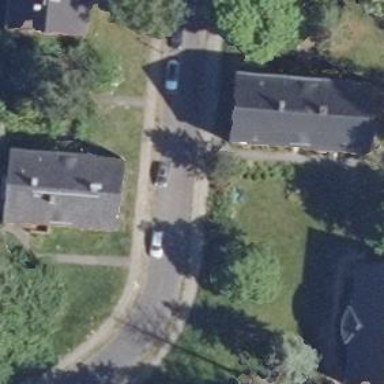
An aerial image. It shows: Asphalt footway.